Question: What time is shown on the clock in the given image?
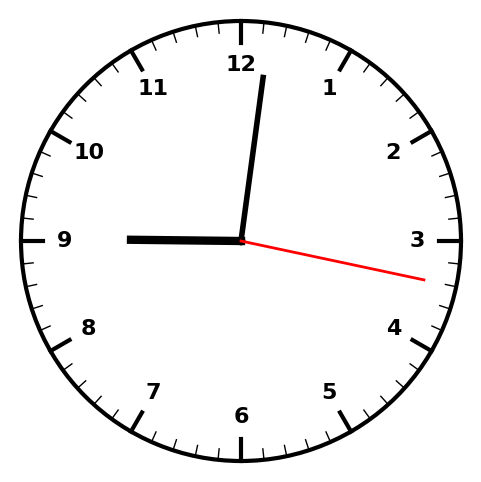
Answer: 09:01:17